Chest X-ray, AP view. Patient: 34 years old, sex M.
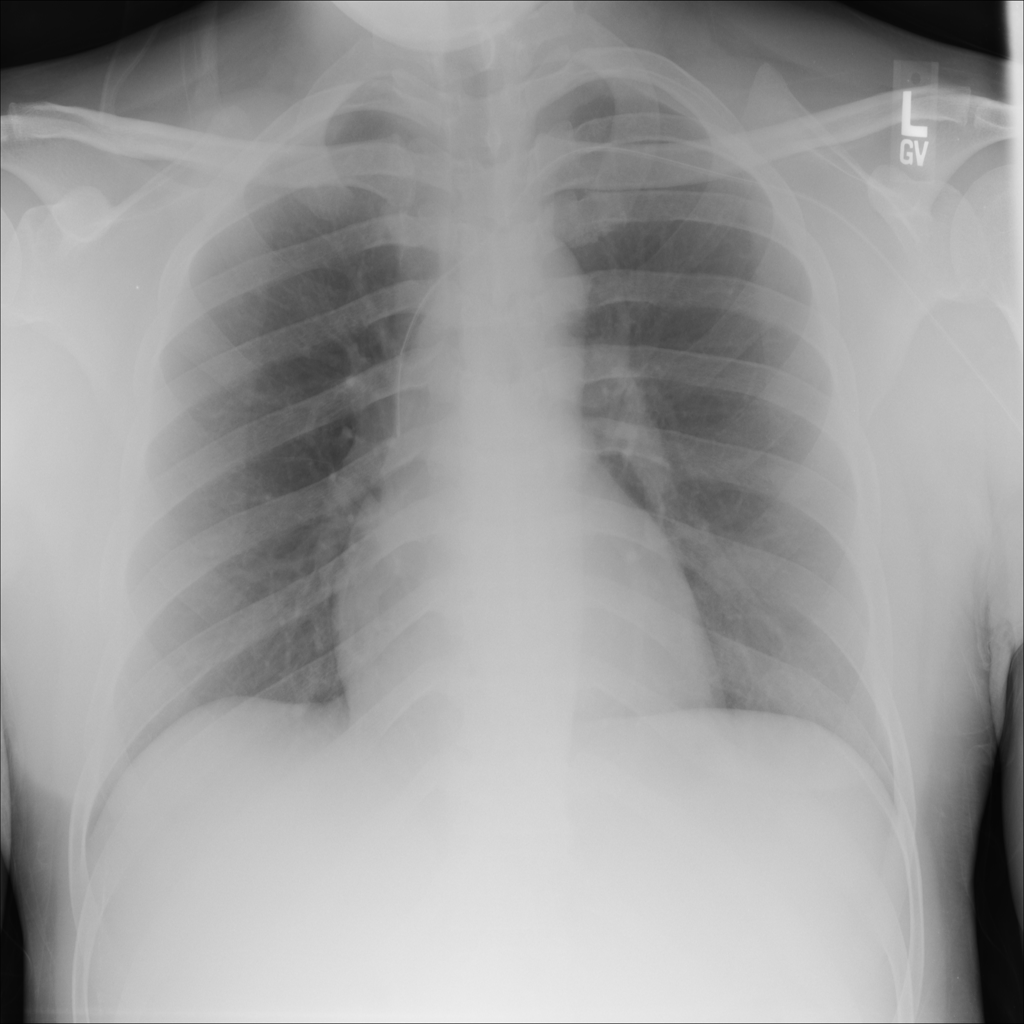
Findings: No Finding